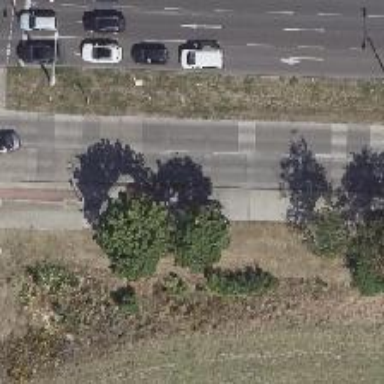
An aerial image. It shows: Beautiful avenue lined with deciduous broadleaved trees.